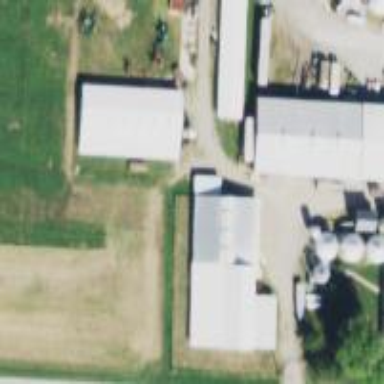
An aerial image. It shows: Farmyard area.